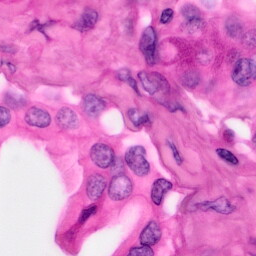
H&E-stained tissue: Pancreatic